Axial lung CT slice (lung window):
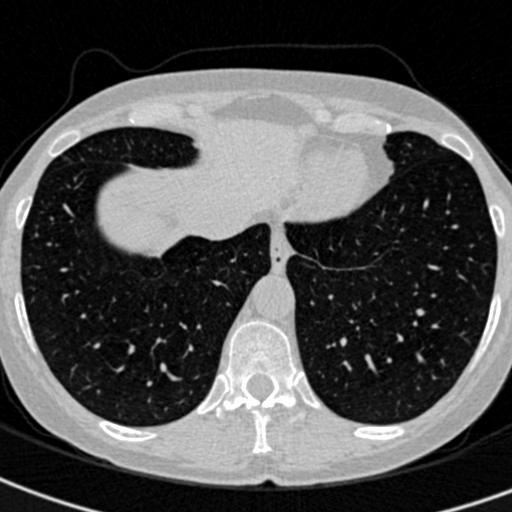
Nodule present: no